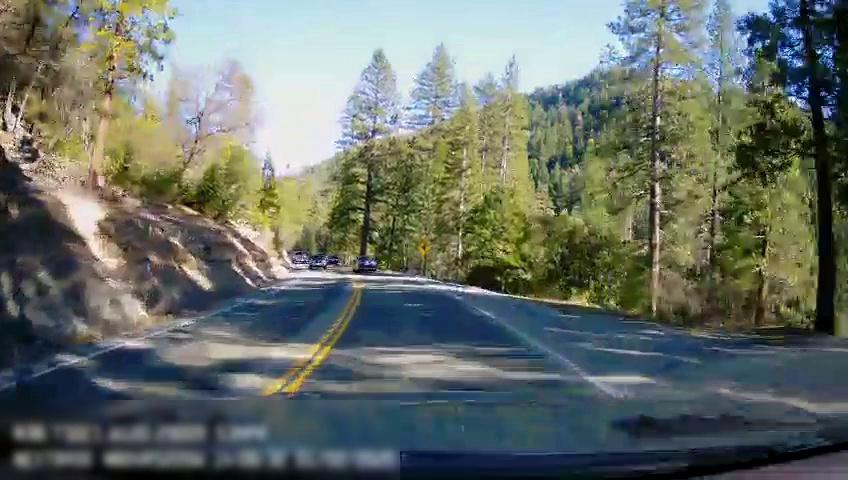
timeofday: Day
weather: Sunny
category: Drivable Space
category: Vehicles | Car
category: Vehicles | SUV
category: Vehicles | Car
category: Lanes | Opposite Lane
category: Lanes | Opposite Lane
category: Lanes | Current Lane
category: Lanes | Current Lane
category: Traffic | Signs